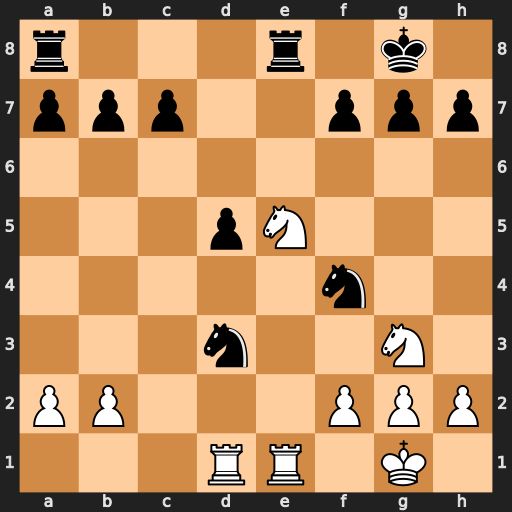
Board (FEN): r3r1k1/ppp2ppp/8/3pN3/5n2/3n2N1/PP3PPP/3RR1K1
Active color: w
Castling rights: -
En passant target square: -
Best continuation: Nxd3 Rxe1+ Nxe1